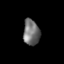
Tissue: lung
Cell type: T cells
Senescence score: 0.2252
Nuclear area (px): 414
Mean DAPI intensity: 113.913